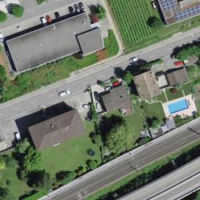
EUNIS habitat code: 54
Species observed at this site:
Clinopodium vulgare
Euphorbia cyparissias